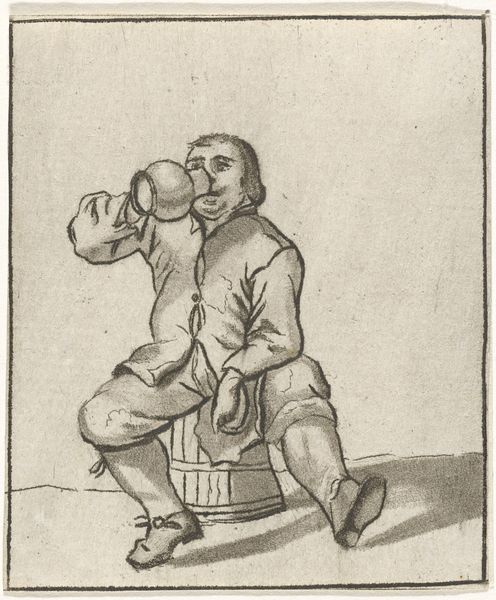
Titel: Drinkende man zittend op een ton
Künstler: Cornelis Ploos van Amstel
Standort: Amsterdam
Institution: Rijksmuseum
Schlagwörter: chair, hat, stockings, stool, arm, black, face, gray, grey, hair, seat, seated, sit, sitting, vase, wine, hand, food, man, head, peasant, eyes, feet, drawing, paper, black and white, frame, shadow, brow, chin, coat, mouth, etching, line, monochrome, sketch, boots, jacket, scene, small, happy, human, basket, arms, clothes, pants, shoes, pencil, legs, bottle, charcoal, cheek, drunk, pottery, shirt, jug, pitcher, alcohol, beer, drink, poor, rest, drinking, border, button, leg, whit, barrel, relaxed, fat, chill, bucket, jar, brows, barrell, tunic, line drawing, overweight, merry, old times, button shirt, thirsty, derinking, alchochol